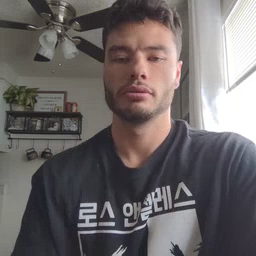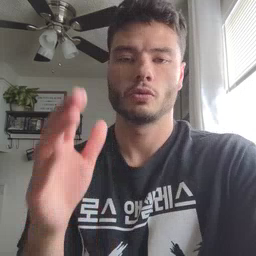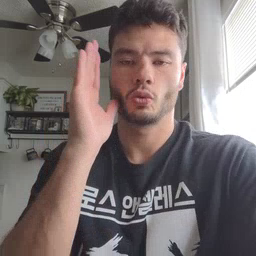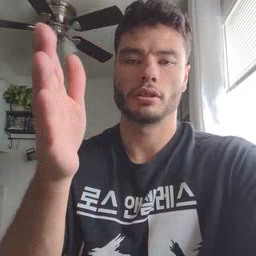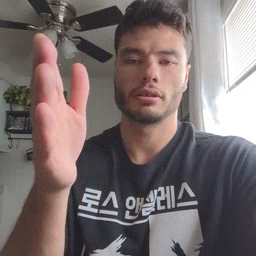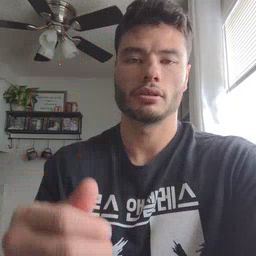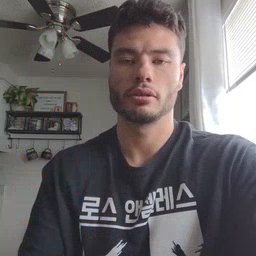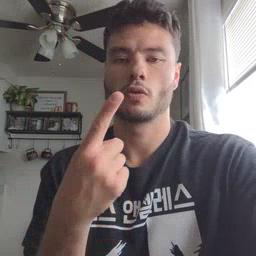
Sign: will